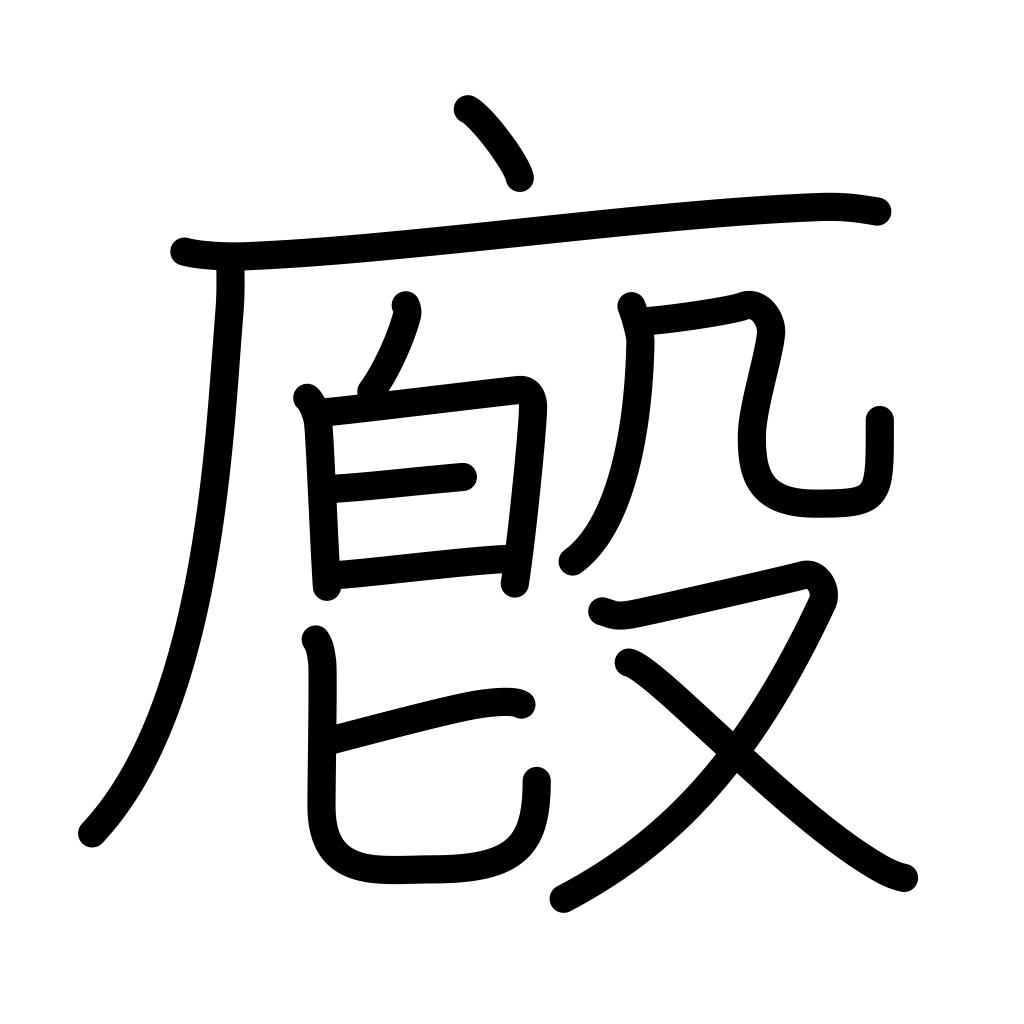
Meaning: barn, stable